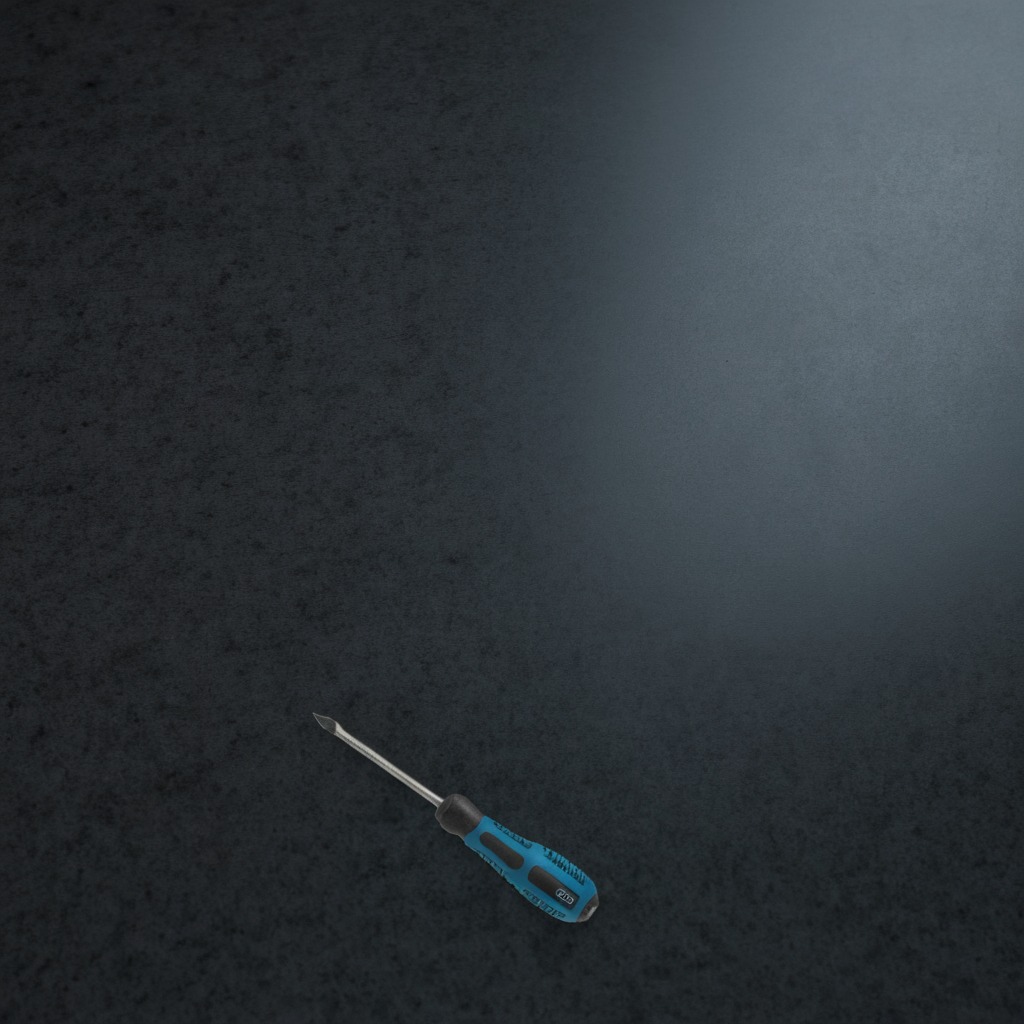
A screwdriver lying on a clean granite table inside a workshop at night dim ambient light soft shadows worn but